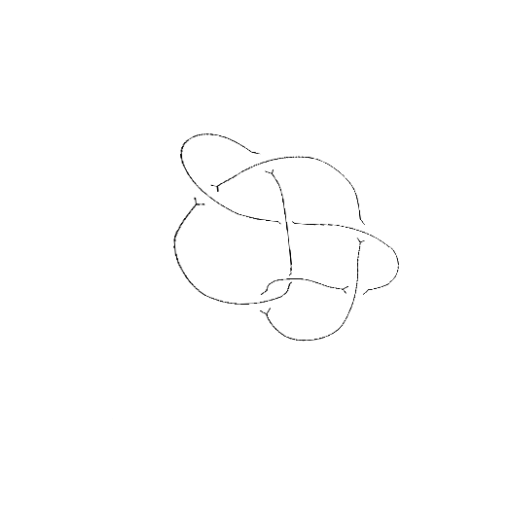
Crossing number: 7